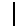
Label: zigzag